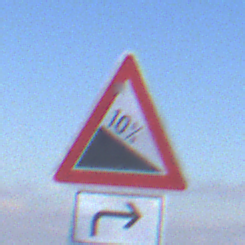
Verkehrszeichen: Gefaelle10
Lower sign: RichtungsangabeDurchPfeile5
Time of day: MorningAfternoon
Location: Outdoor (Nature)
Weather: PartlyCloudy
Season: NotSpecified
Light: Natural